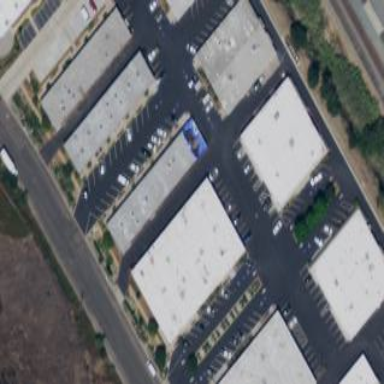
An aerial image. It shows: Industrial building.